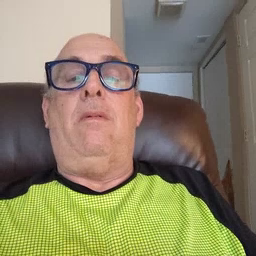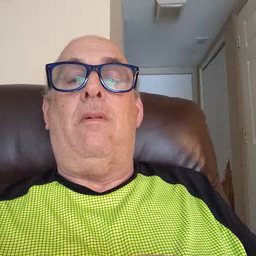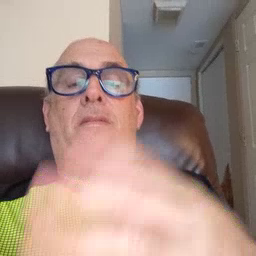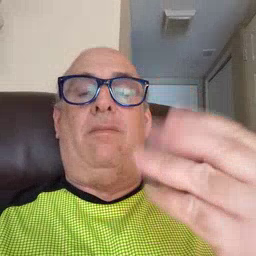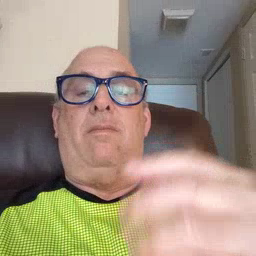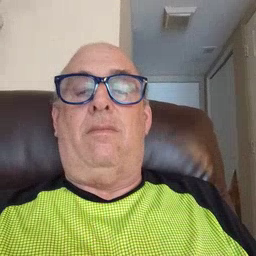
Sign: wet